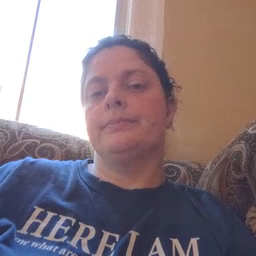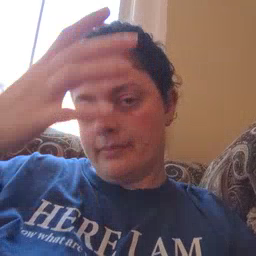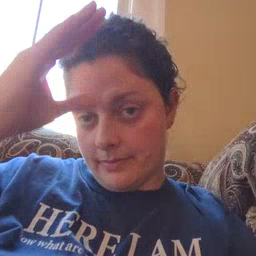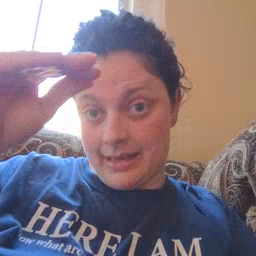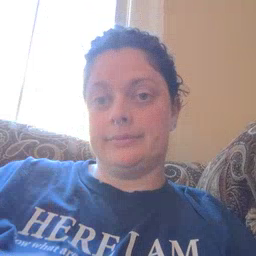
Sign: man